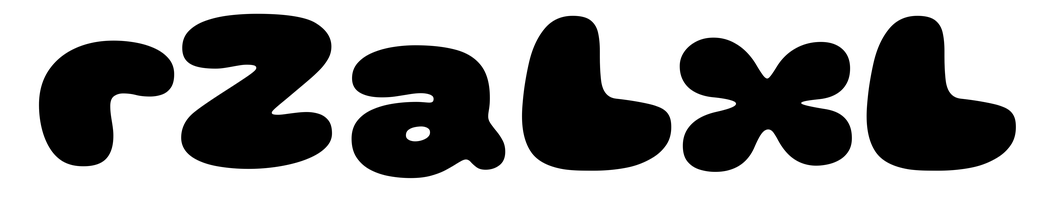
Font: Gluten_Black